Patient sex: M
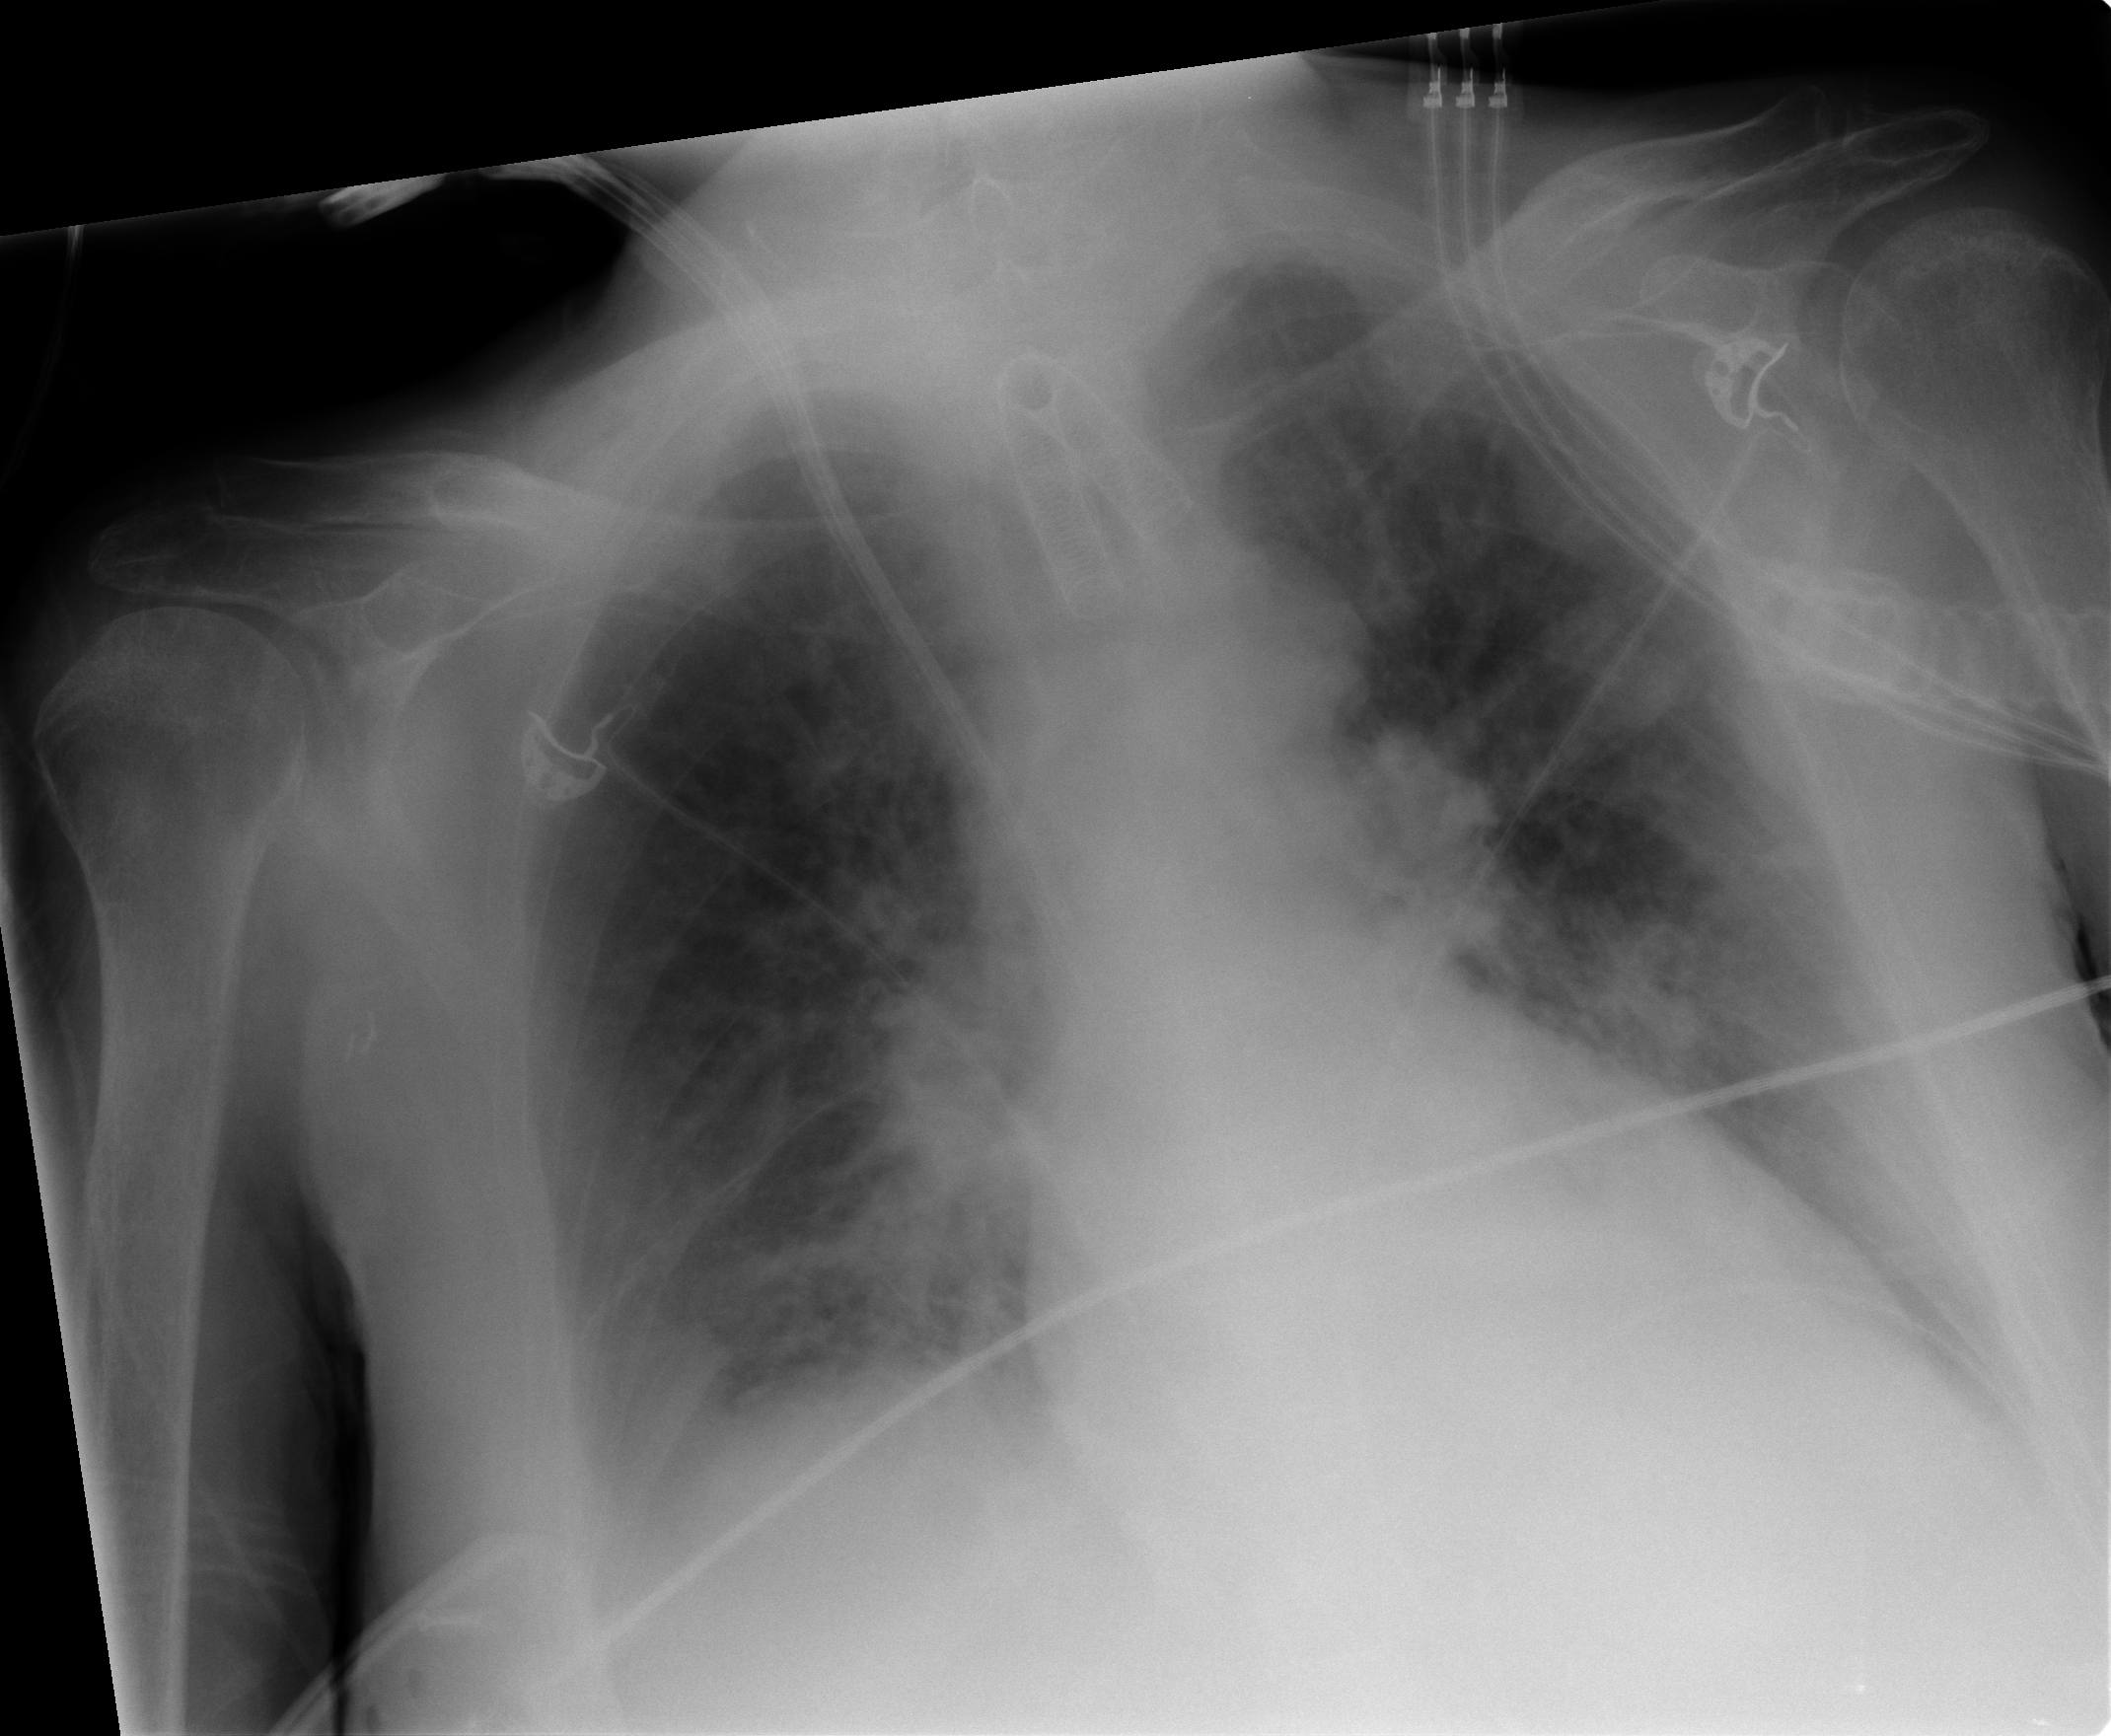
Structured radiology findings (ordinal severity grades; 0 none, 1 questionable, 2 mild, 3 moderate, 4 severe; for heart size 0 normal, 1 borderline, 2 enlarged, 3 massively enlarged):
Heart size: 0
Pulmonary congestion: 2
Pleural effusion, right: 2
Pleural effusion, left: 2
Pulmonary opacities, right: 2
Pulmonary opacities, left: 2
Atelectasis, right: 2
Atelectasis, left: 0